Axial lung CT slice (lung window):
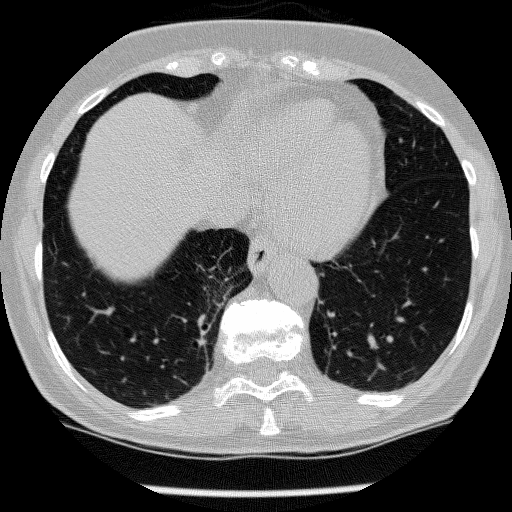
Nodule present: no